Aerial crown-view tile of a tropical tree (Barro Colorado Island, Panama), acquired 20240716:
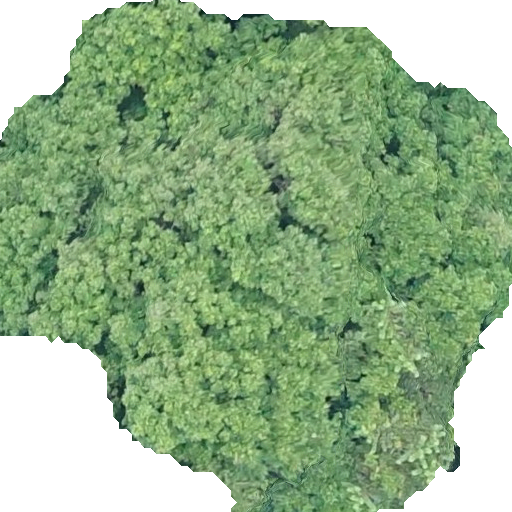
Species: Prioria copaifera
GBIF accepted scientific name: Prioria copaifera
Crown area: 332.218 m²